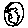
Label: moon